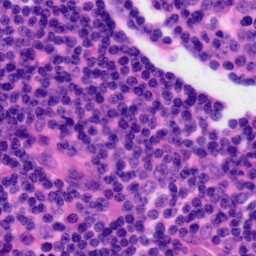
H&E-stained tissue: Tonsil